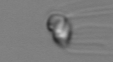
Label: Chaetoceros